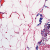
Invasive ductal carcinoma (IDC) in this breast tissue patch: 0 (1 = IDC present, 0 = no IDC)